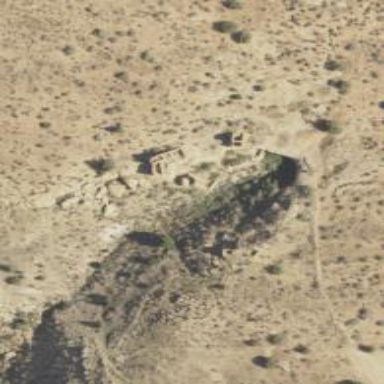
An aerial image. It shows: Archaeological site with historical significance.